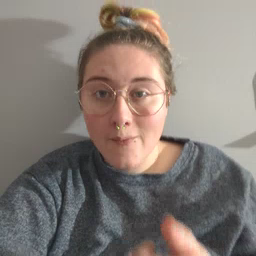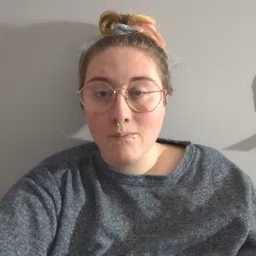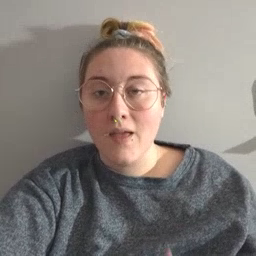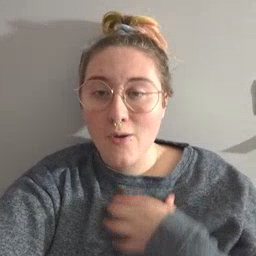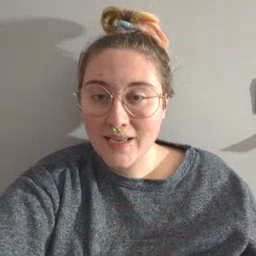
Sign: hungry